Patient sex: M
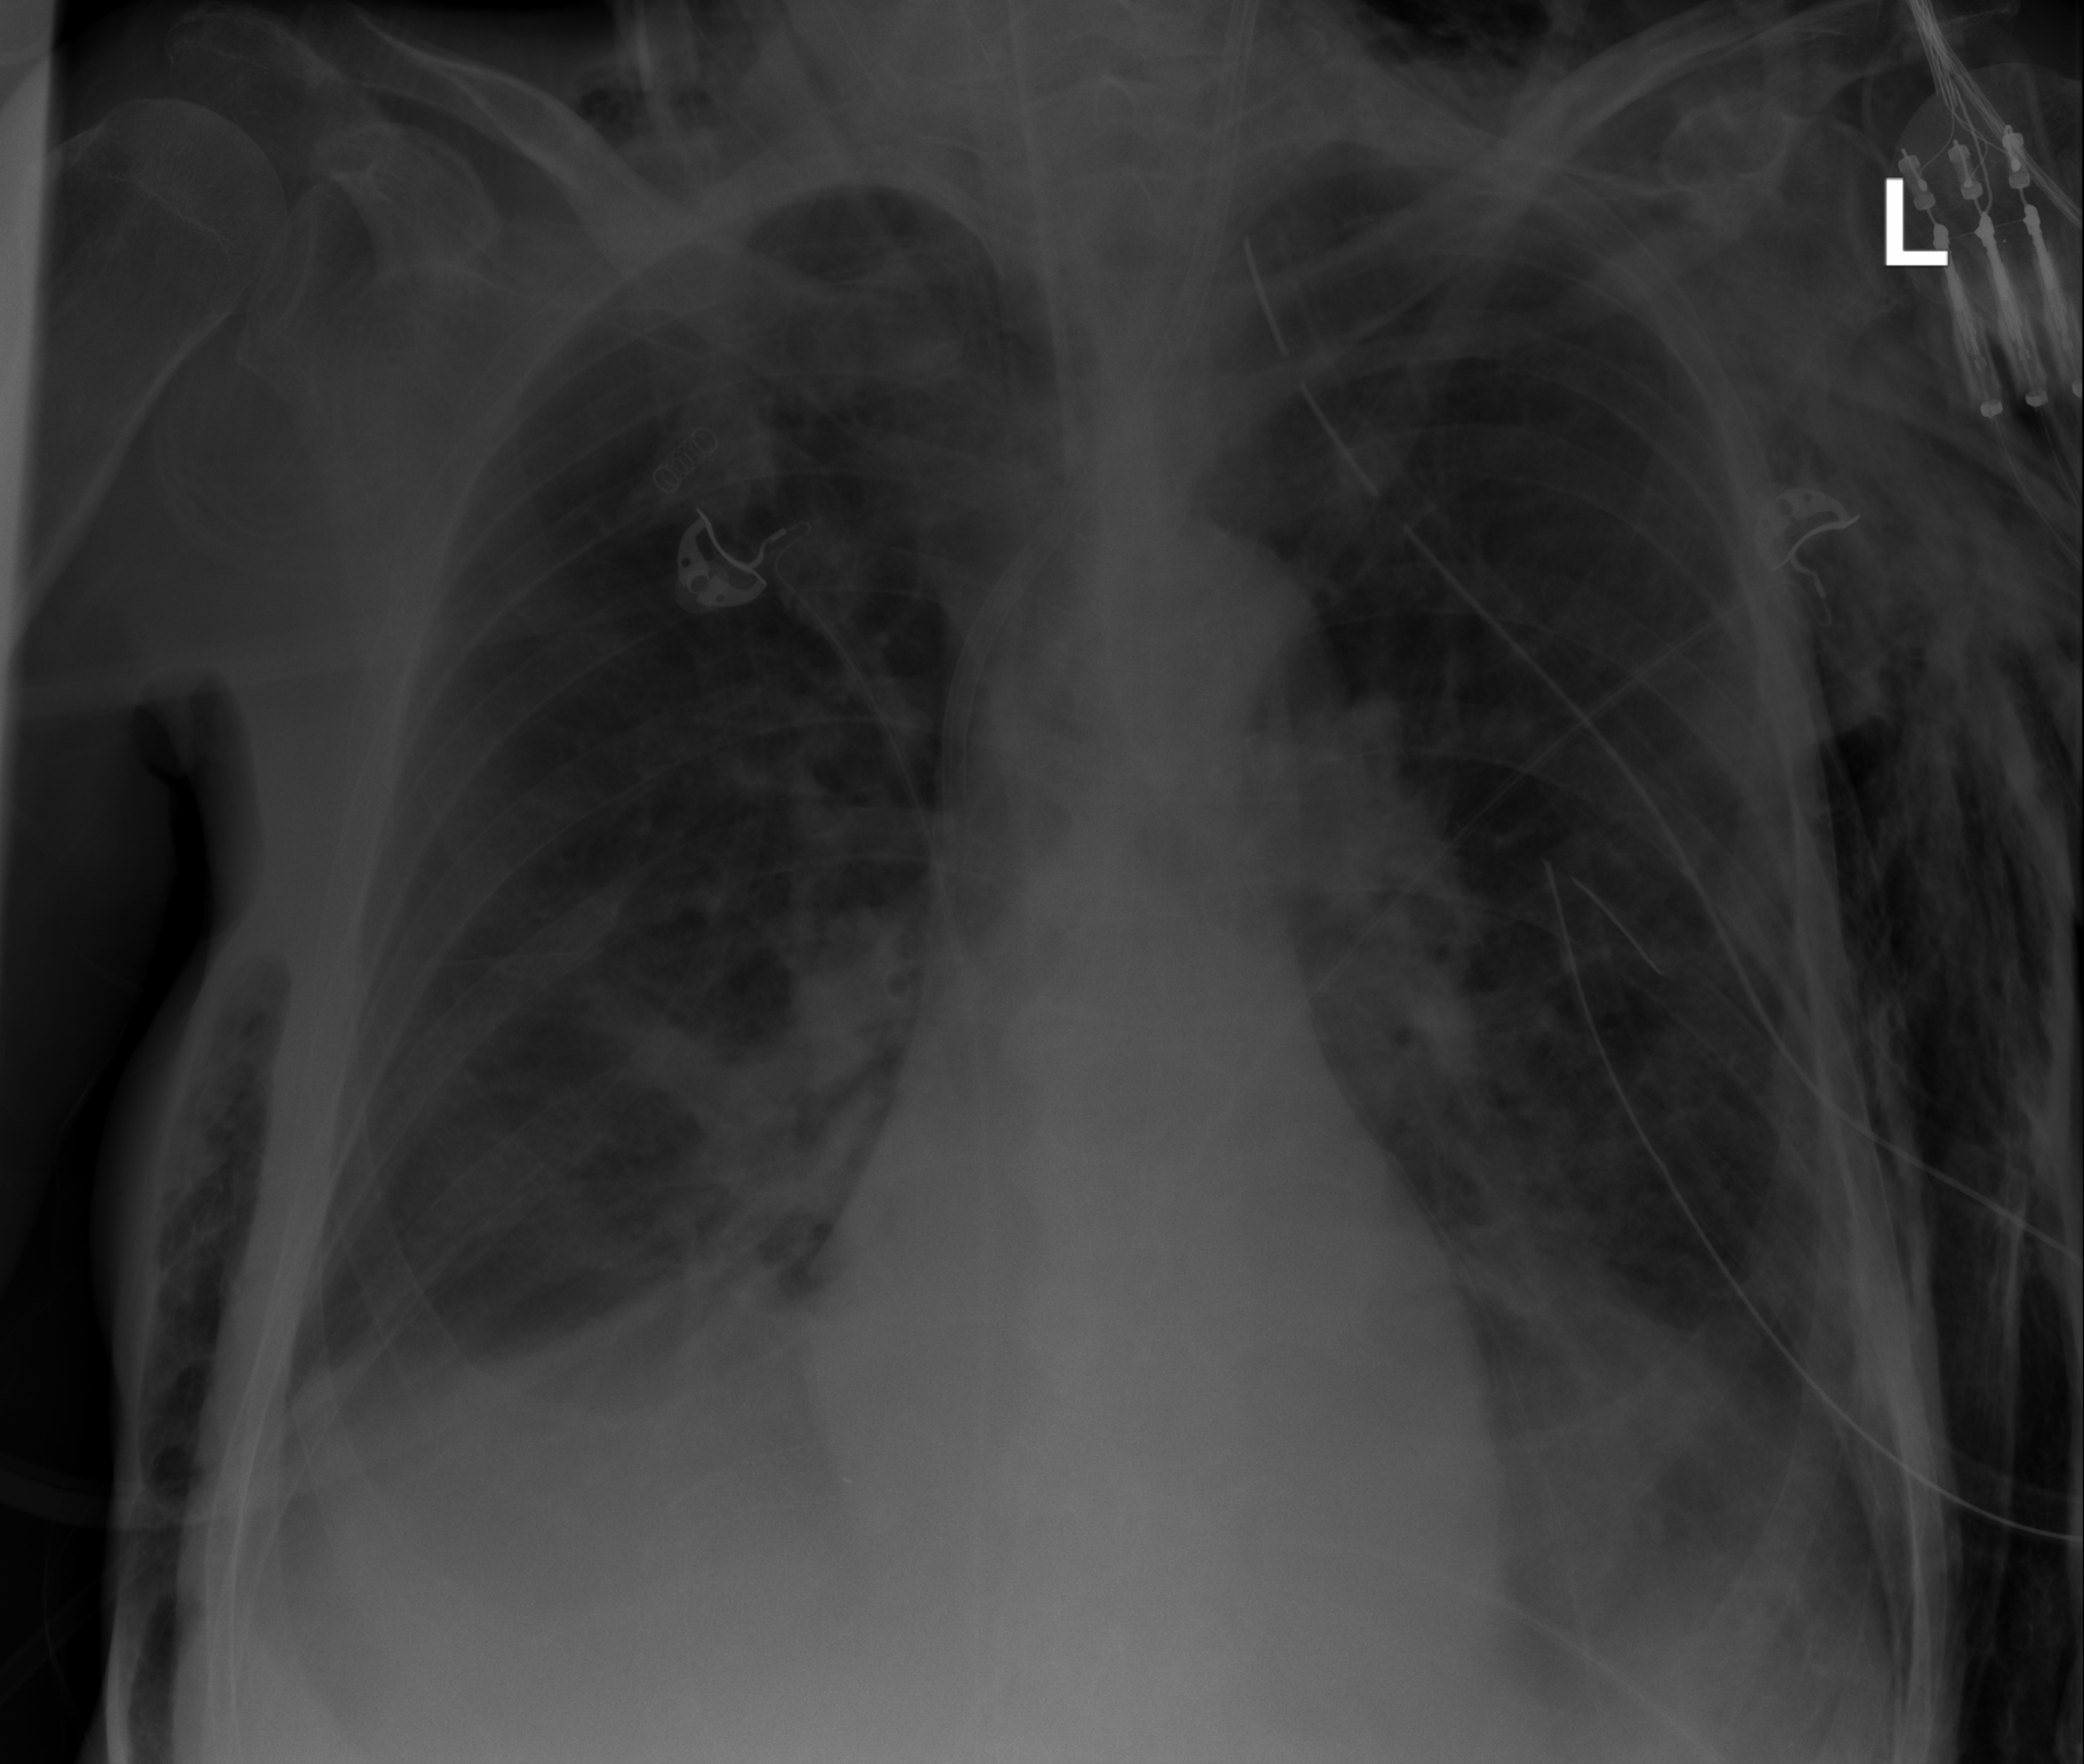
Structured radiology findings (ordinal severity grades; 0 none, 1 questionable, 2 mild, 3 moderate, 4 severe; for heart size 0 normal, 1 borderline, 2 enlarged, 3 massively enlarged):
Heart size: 0
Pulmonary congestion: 0
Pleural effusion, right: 2
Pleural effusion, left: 2
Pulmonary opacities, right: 2
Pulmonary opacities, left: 0
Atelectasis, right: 2
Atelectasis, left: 0